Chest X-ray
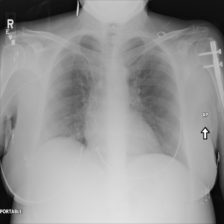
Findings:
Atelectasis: negative
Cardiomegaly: negative
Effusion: negative
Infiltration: negative
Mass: negative
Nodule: negative
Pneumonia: negative
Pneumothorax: negative
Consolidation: negative
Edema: negative
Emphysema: negative
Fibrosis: negative
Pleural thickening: negative
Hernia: negative